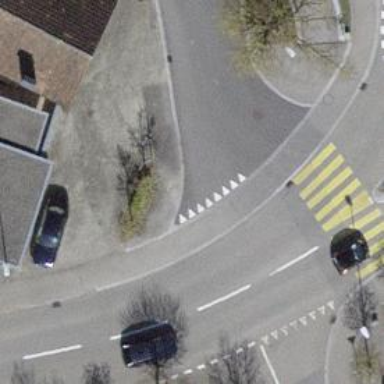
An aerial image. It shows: Asphalt sidewalk along the footway.